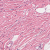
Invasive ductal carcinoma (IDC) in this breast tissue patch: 0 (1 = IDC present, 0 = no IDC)